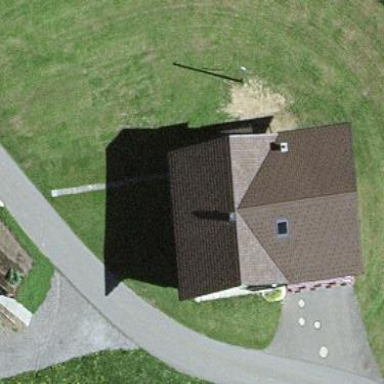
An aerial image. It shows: Hut.